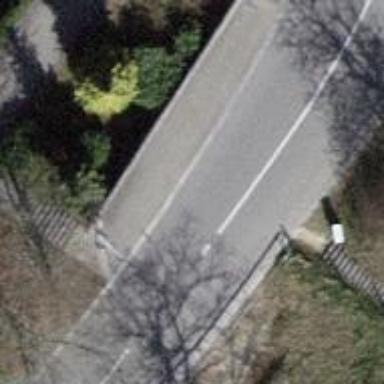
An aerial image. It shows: Road with steps.